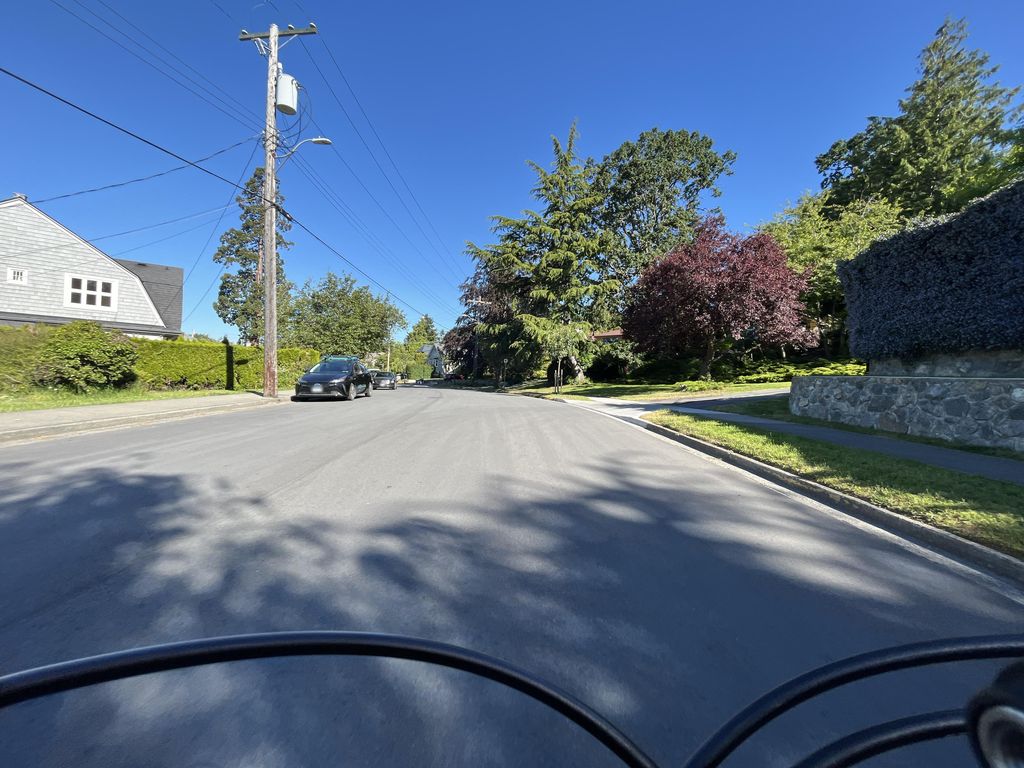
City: victoria